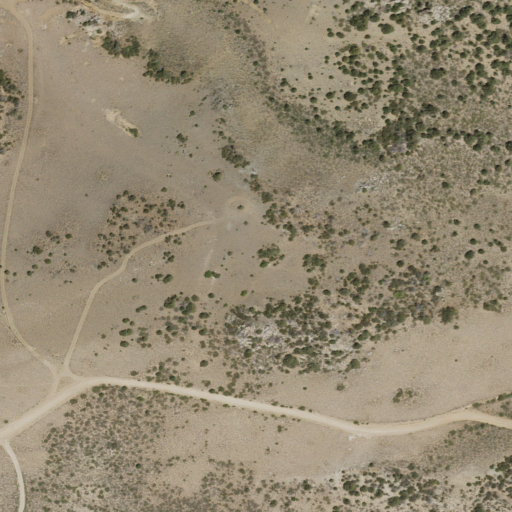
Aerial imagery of mountain in California named New York Hill containing shrub, grassland, and evergreen forest